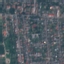
Label: Residential